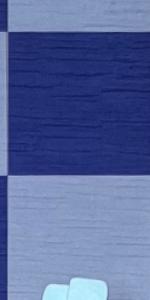
Label: Empty